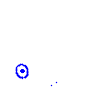
Particle: pion